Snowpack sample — Buffalo Mountain, Silverthorne, Colorado, USA (1/25/25, 10:11 AM MST)
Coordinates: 39.6222, -106.1139
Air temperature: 22 °F
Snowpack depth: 110 cm
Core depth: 30 cm
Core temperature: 42.8 °F
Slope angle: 12°, slope face: 102°
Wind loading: high
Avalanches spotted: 0
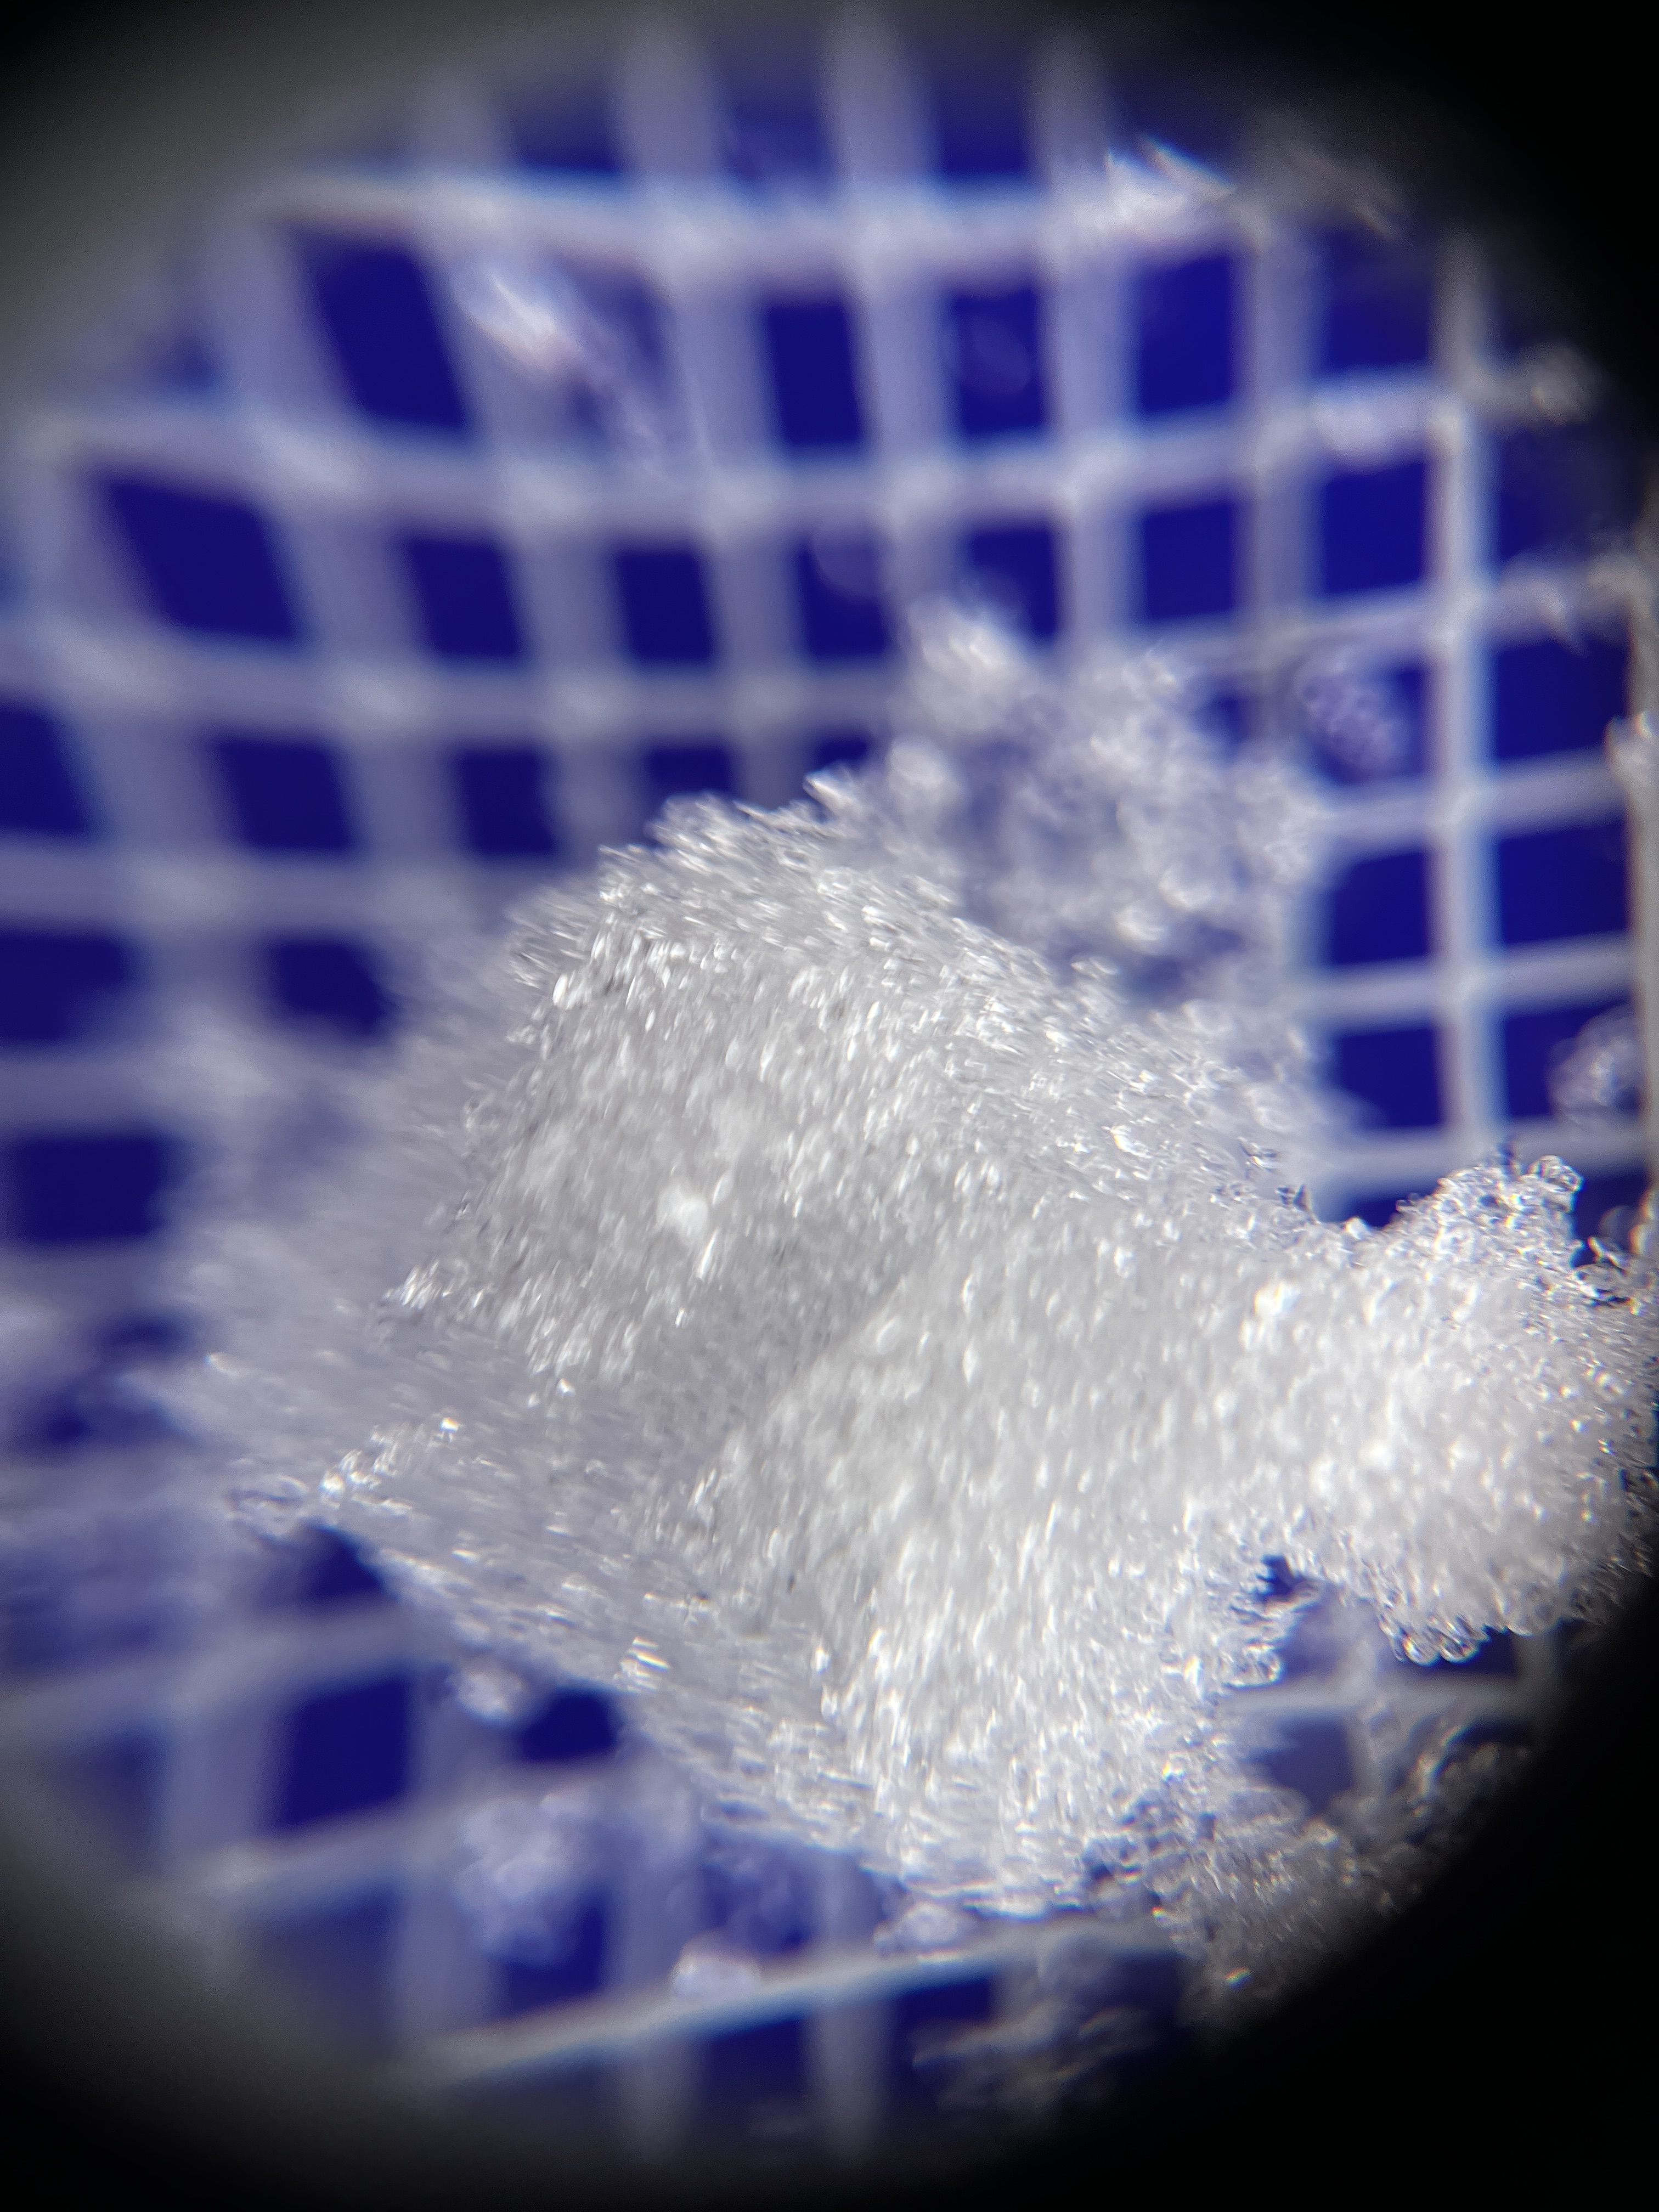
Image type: magnified_profile
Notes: No avalanches nearby, collected on the outskirts of a fire break 15 meters from the treeline, on way to Buffalo and Red Mountain